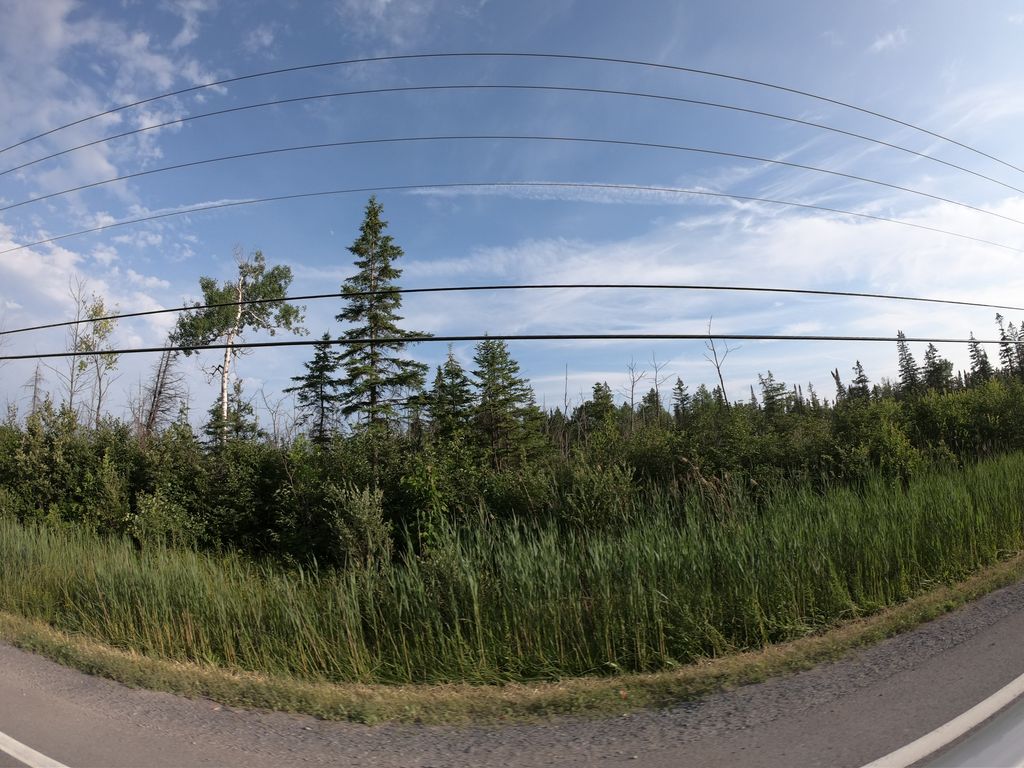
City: ottawa-gatineau